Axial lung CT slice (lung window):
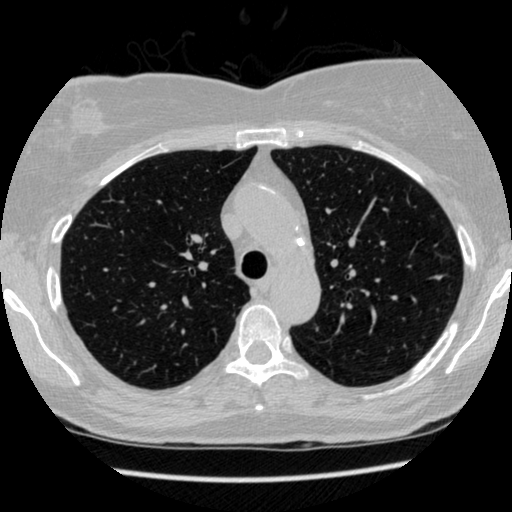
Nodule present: no